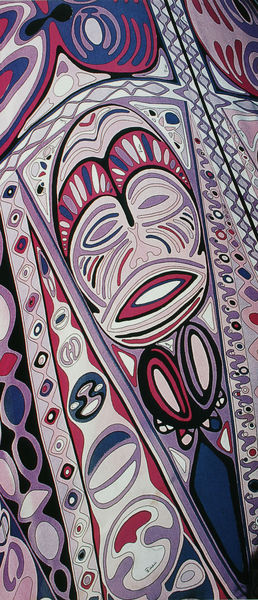
Titel: Umhang (Detail)
Künstler: Emilio Pucci
Standort: Kyoto (Japan)
Institution: Kyoto Costume Institute
Schlagwörter: blau, weiß, dreieck, ausschnitt, mund, schwarz, rot, muster, augen, falten, gesicht, stoff, kontrast, afrika, linien, detail, ornamente, maske, rechteck, kreise, ovale, volkskunst, fratze, indigen, ozeanien, eingeborenenkunst